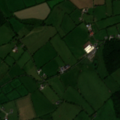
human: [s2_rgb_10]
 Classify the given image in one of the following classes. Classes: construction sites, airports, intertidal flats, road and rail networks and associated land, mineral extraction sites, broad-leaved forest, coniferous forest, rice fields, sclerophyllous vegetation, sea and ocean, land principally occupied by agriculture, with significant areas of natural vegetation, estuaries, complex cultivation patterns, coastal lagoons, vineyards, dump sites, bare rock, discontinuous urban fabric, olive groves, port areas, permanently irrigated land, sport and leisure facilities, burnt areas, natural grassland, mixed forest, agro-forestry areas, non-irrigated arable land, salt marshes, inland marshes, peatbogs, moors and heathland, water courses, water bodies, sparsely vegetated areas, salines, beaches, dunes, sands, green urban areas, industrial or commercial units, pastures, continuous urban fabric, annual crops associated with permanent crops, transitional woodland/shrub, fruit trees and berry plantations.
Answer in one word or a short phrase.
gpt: pastures, land principally occupied by agriculture, with significant areas of natural vegetation, coniferous forest